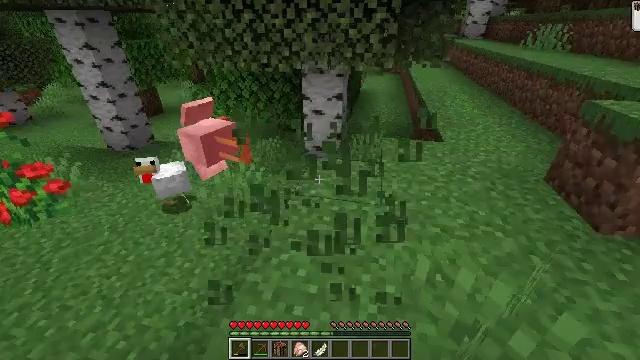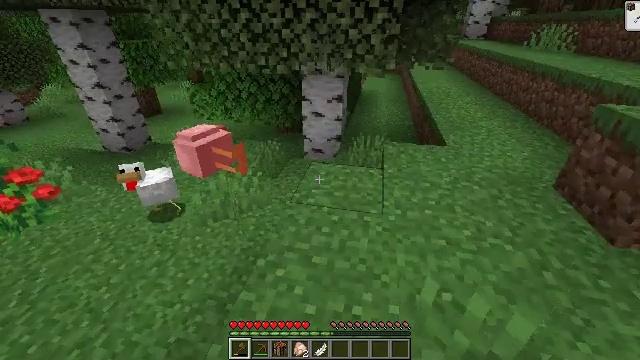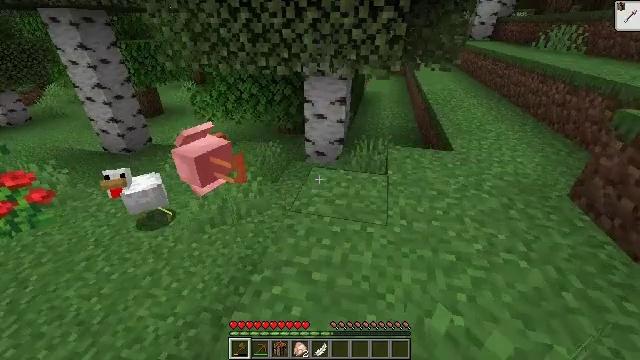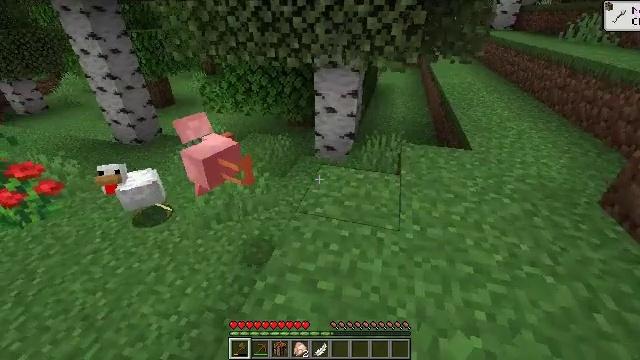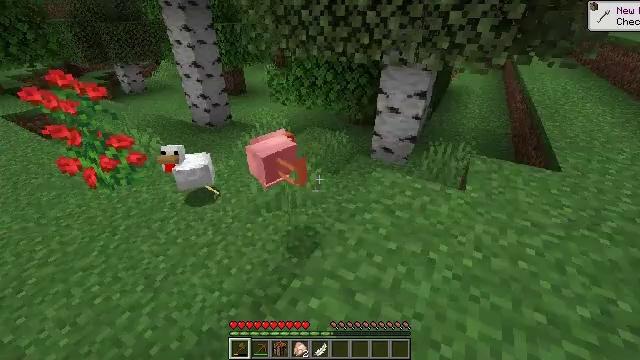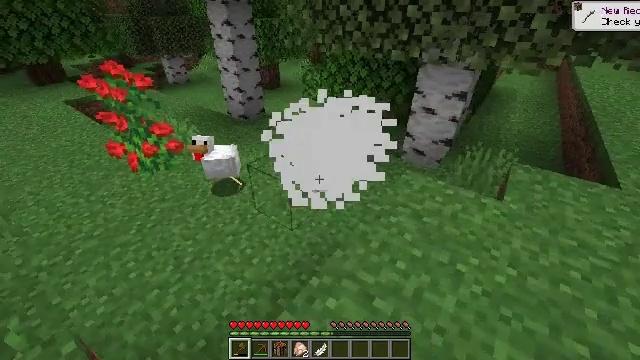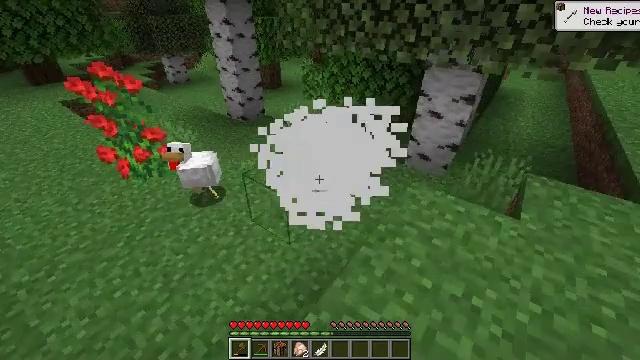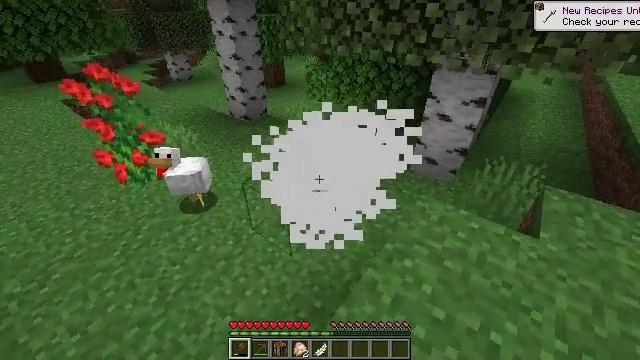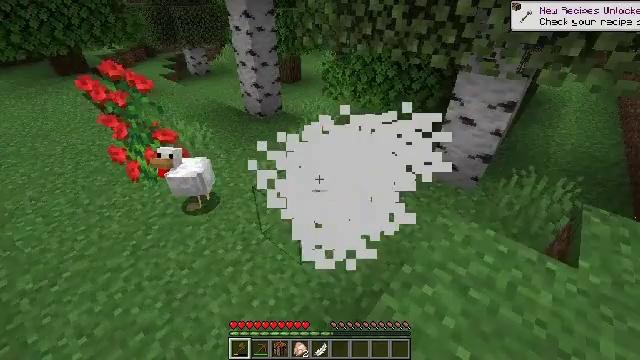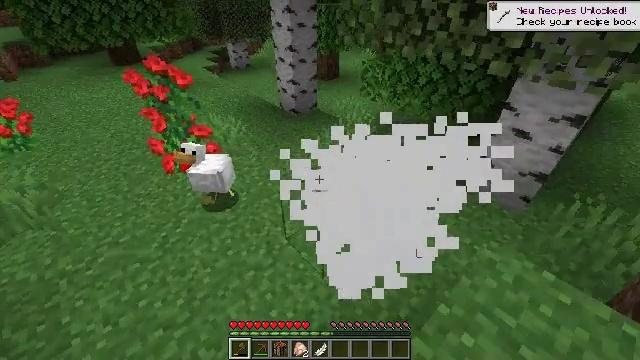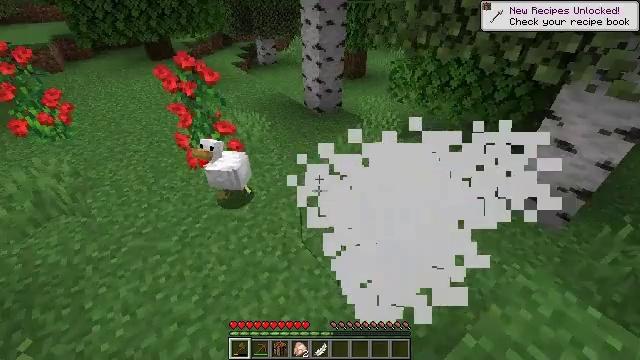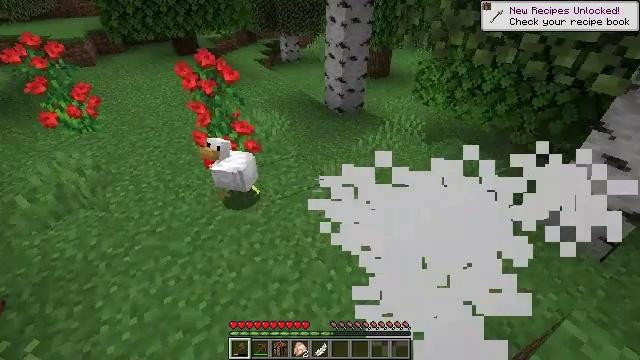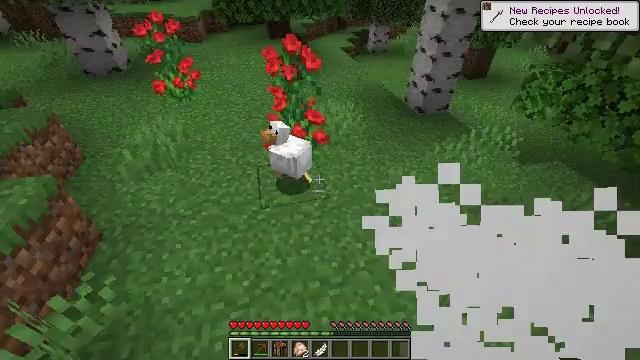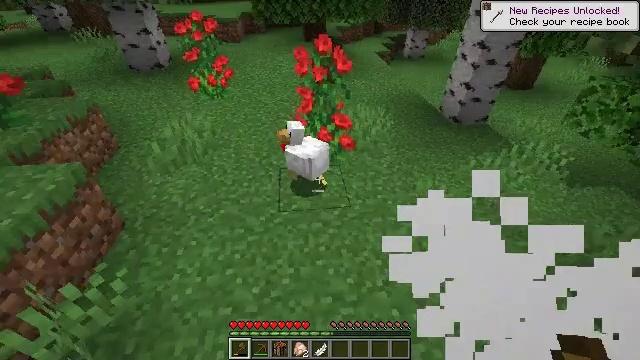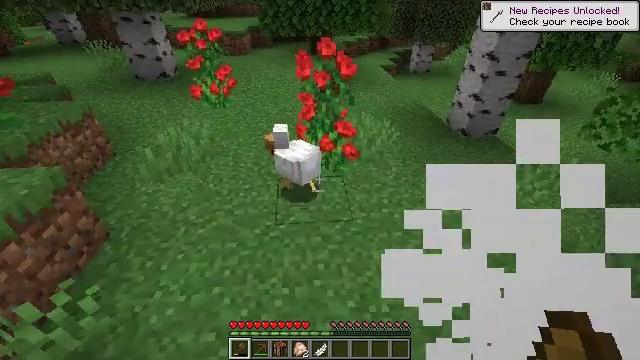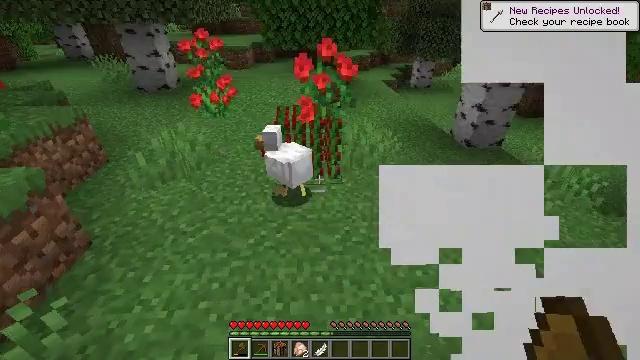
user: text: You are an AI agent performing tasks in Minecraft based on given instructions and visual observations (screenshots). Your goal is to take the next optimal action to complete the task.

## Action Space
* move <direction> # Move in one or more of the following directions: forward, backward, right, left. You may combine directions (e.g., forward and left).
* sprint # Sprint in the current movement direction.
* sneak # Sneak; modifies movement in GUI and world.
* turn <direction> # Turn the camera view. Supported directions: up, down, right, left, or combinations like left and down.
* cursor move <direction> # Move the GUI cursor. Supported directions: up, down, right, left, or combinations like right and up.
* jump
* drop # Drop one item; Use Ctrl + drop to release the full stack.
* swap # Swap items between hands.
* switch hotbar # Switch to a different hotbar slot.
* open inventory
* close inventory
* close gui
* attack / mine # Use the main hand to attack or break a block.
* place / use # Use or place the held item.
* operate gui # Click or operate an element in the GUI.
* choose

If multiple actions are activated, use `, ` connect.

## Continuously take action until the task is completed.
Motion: motion action
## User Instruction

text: Gather the rose bush by attacking it.
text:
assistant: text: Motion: move forward
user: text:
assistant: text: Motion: move forward
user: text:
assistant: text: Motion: turn left and down
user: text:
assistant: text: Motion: turn left
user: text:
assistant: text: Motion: move forward, turn left
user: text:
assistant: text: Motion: move forward
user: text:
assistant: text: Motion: move forward
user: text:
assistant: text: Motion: move forward, turn left
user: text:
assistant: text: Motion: move forward, turn left
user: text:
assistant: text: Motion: move forward, turn left
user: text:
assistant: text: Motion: move forward, turn left
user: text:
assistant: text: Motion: move forward, turn left and down
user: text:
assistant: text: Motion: move forward, turn left
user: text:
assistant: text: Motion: turn left and up
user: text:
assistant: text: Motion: turn up, attack / mine
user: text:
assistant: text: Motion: turn left and up, attack / mine
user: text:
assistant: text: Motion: move forward, turn left and up, attack / mine
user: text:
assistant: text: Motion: move forward, turn left and up
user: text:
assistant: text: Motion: move forward, attack / mine
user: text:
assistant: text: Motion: attack / mine